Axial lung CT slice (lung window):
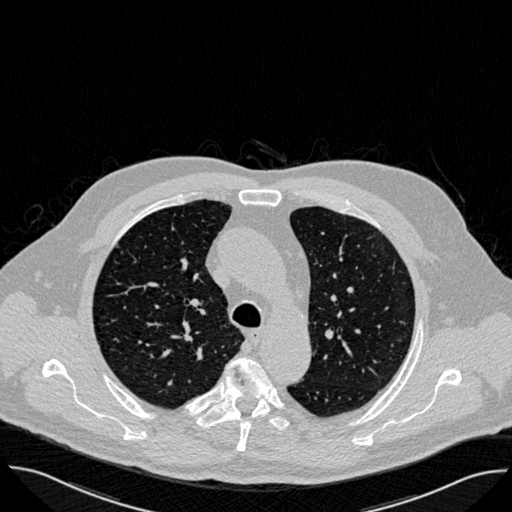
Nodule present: no